Interaction volume radius: 10 \u00c5
Interaction volume height: 20 \u00c5
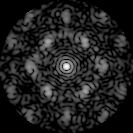
Disorder parameter: 0.6138